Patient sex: M
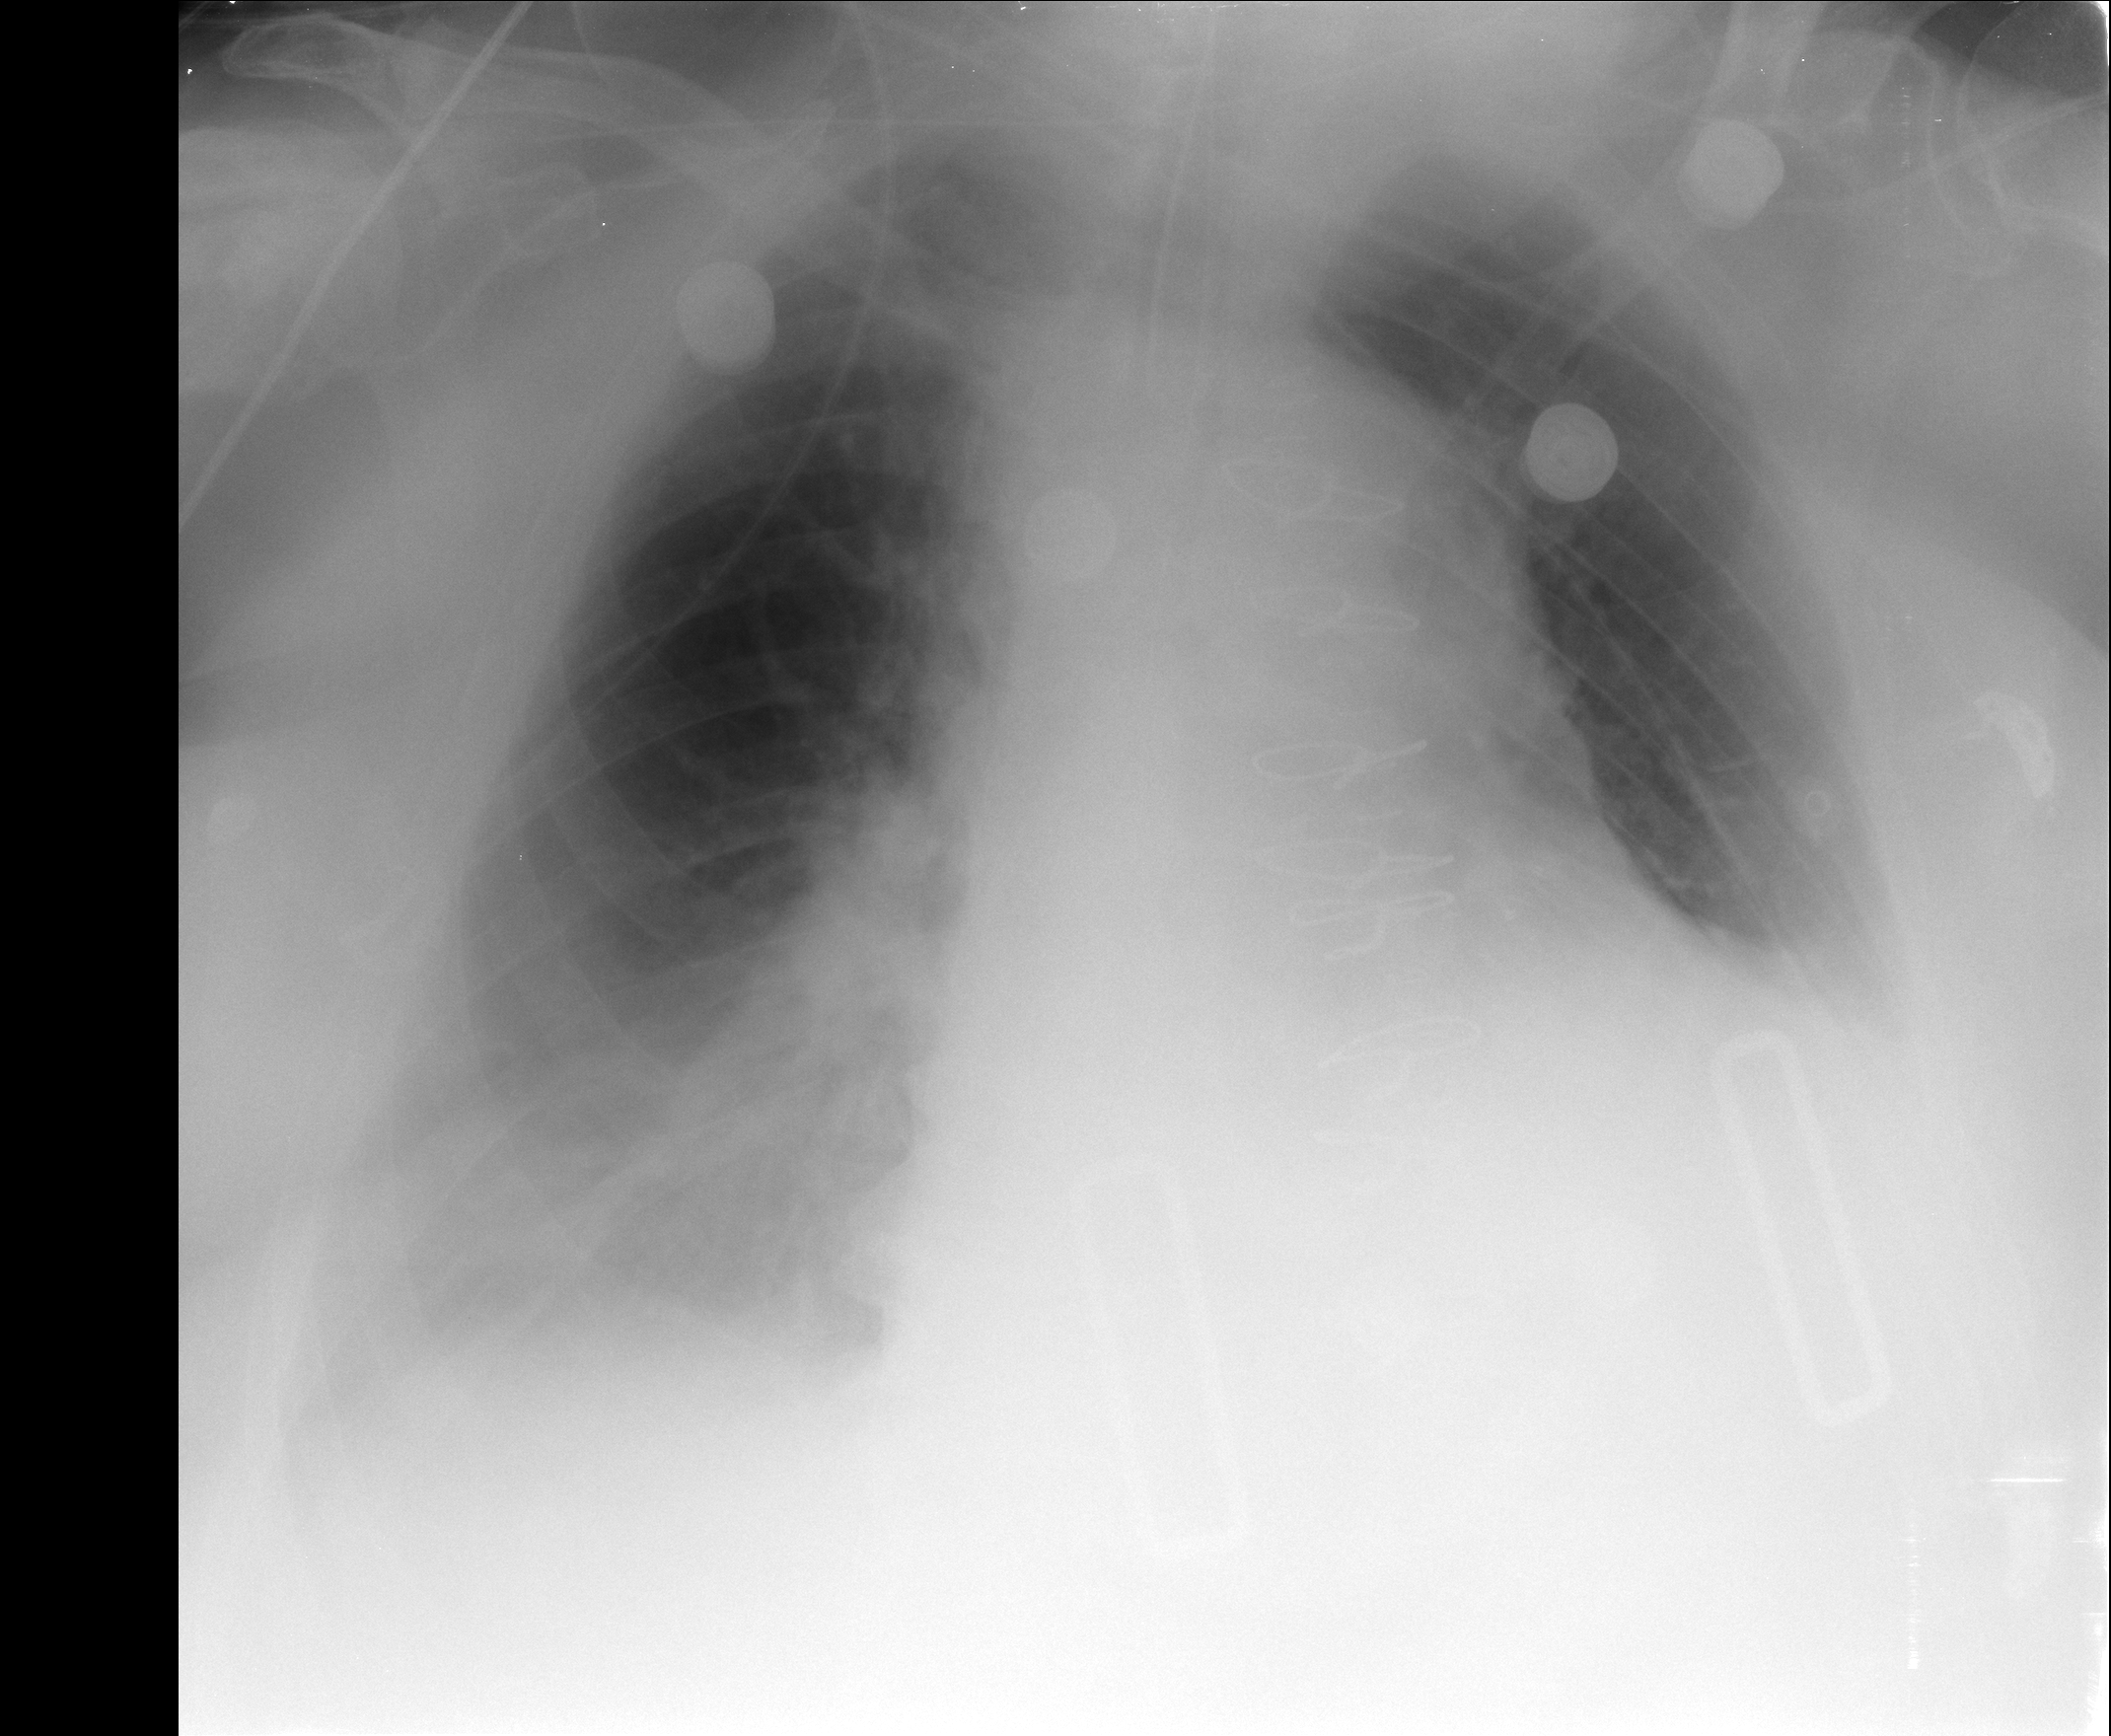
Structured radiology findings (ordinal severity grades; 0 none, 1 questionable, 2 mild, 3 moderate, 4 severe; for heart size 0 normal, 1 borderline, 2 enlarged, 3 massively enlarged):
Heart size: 3
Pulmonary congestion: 2
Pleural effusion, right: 2
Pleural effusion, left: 2
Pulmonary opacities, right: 2
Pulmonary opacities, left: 1
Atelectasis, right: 2
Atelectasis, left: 2